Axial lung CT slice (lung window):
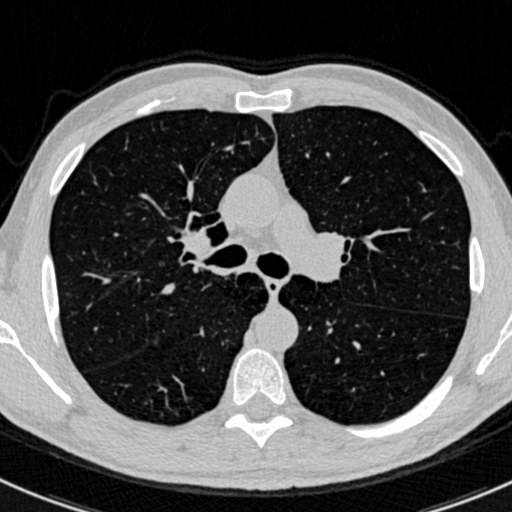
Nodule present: no